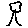
Label: tree